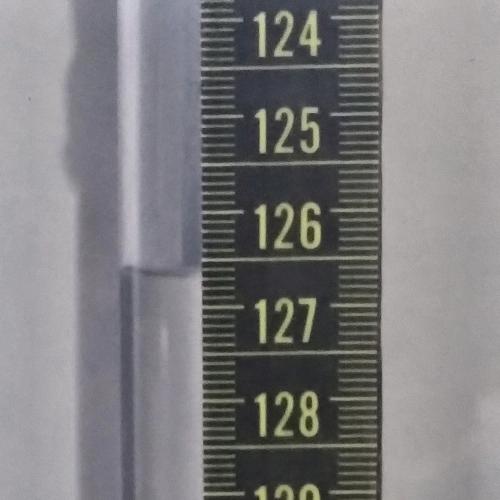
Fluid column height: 126.7 cm